Brain MRI, t2w sequence, axial 2D slice.
Patient: age 37, sex F, weight 95 kg, height 1.95 m
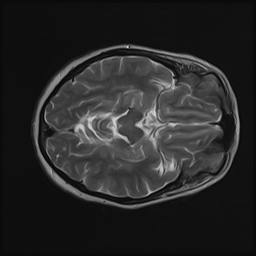